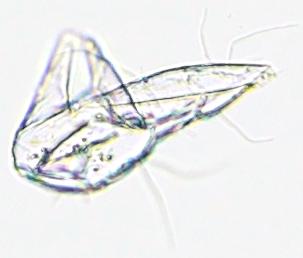
Label: Zooplankton